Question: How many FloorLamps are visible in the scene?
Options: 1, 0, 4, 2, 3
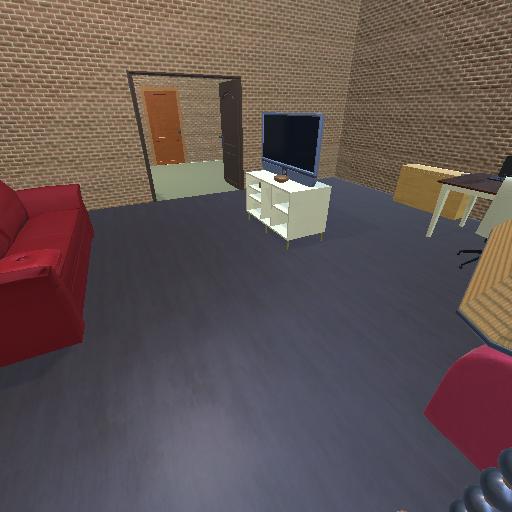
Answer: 1